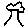
Label: tree